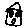
Label: house